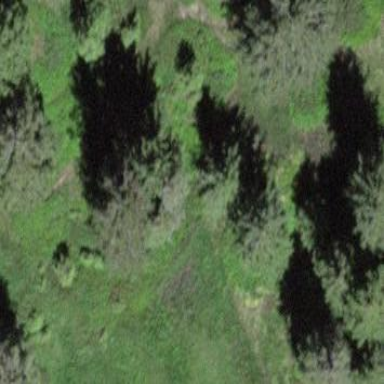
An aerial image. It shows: Patch of scrub vegetation.